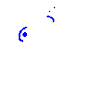
Particle: kaon